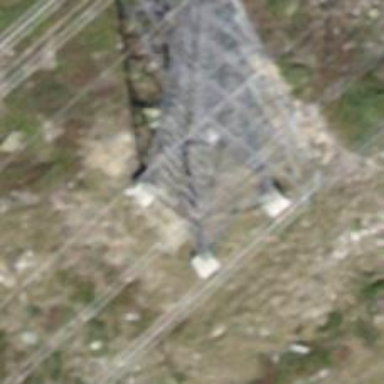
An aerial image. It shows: Power line with eight cables.